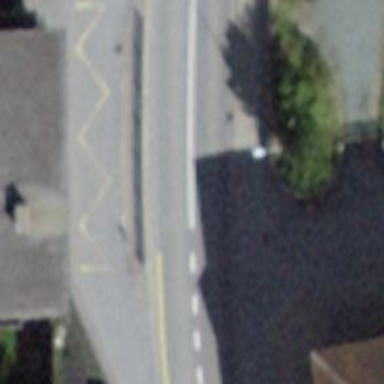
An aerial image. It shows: Bus stop with sheltered platform for public transport.